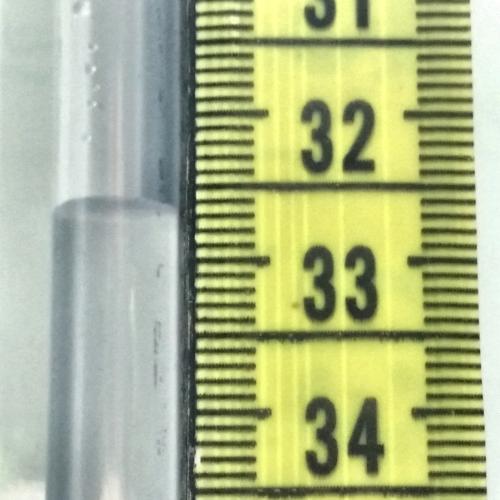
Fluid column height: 32.6 cm